Question: I am Simulating Microsoft Office Project 2010 in ASP.NET. Here is my table design for saving tasks and its parent-child relationship Task. Is this Good Design pattern ?

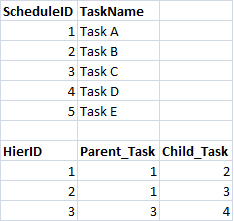
Answer: If you have just one parent for each of your nodes (which is true in Microsoft Office) move the reference field to the main table as .